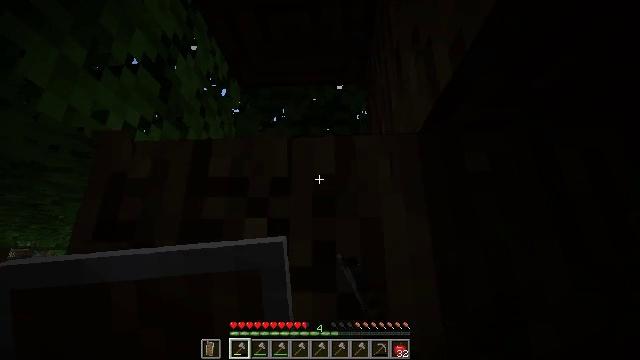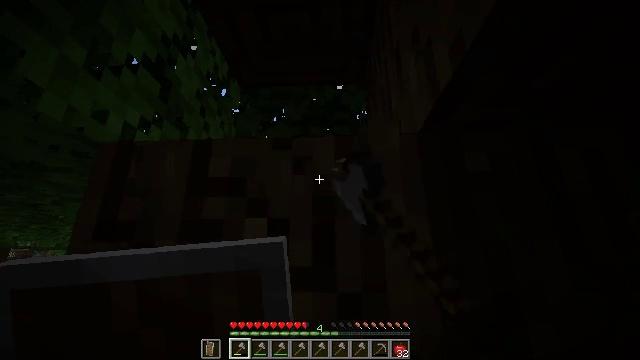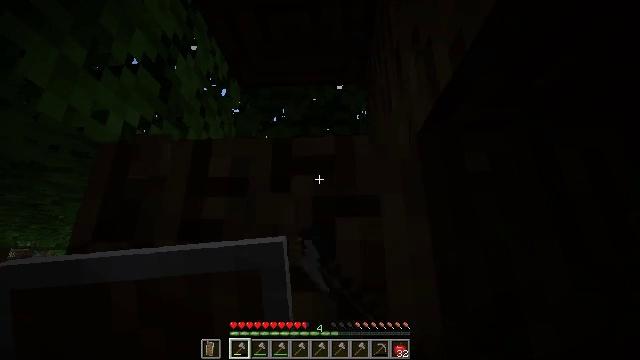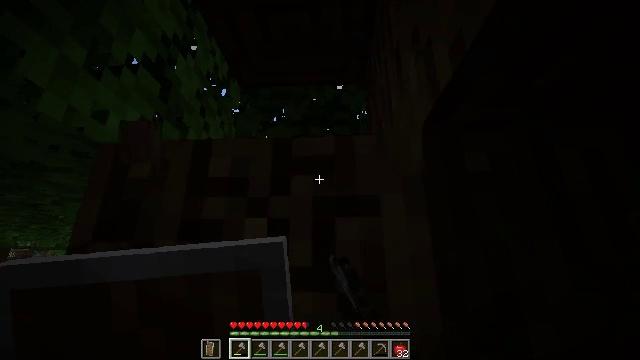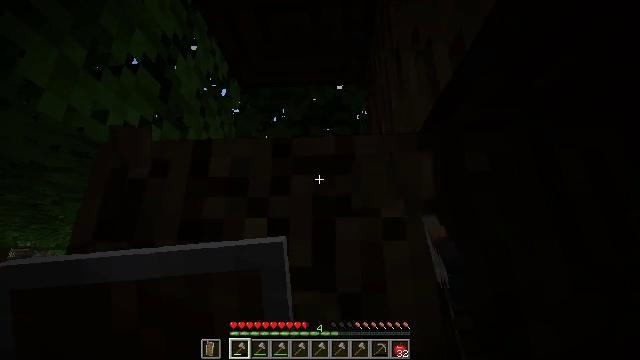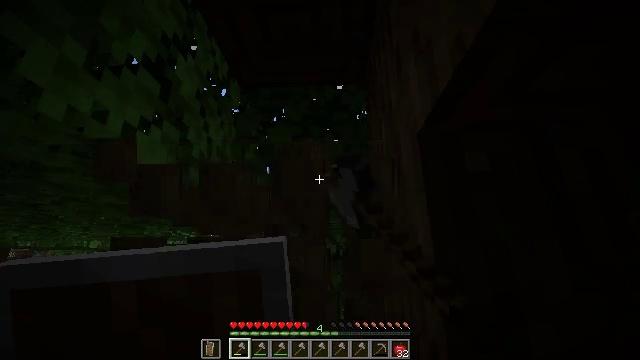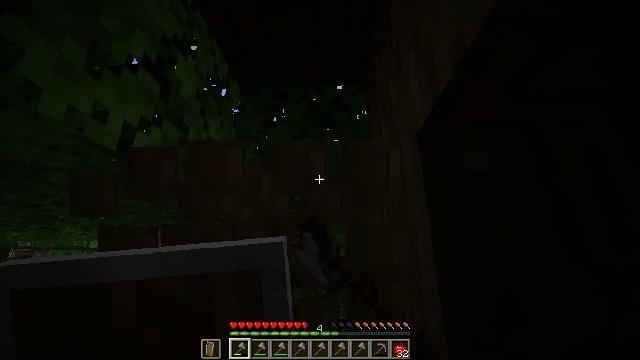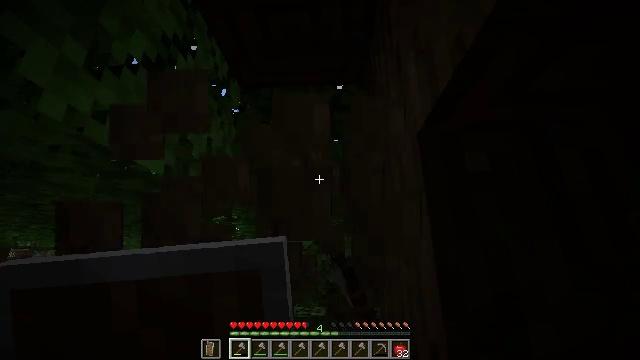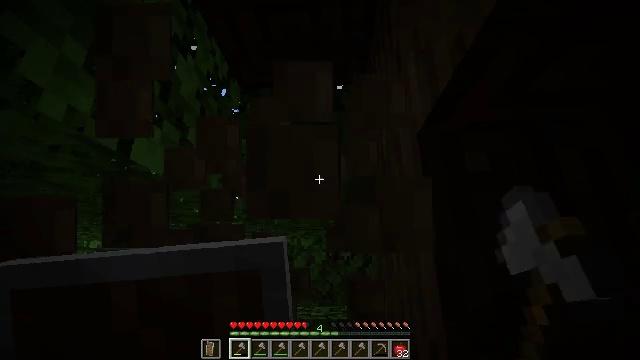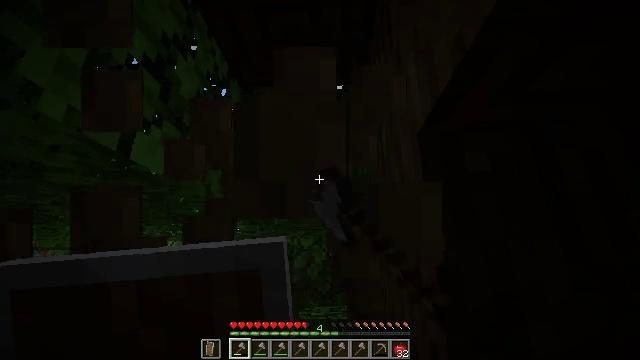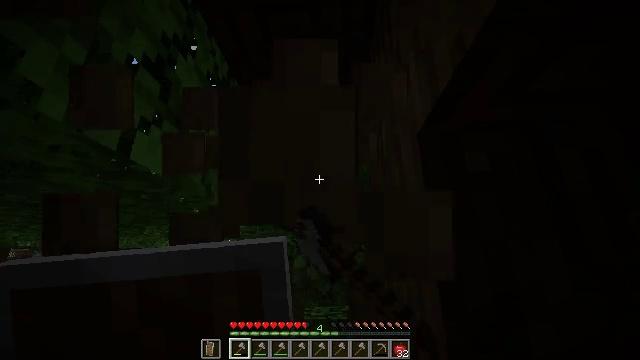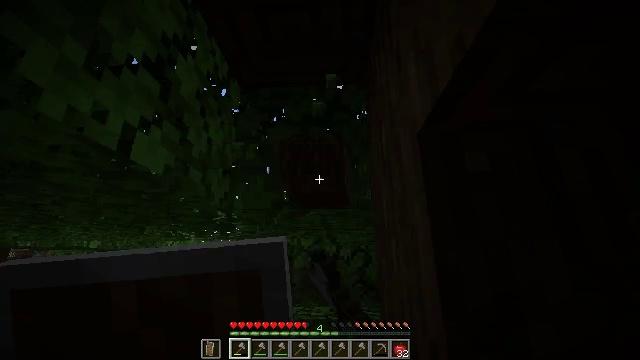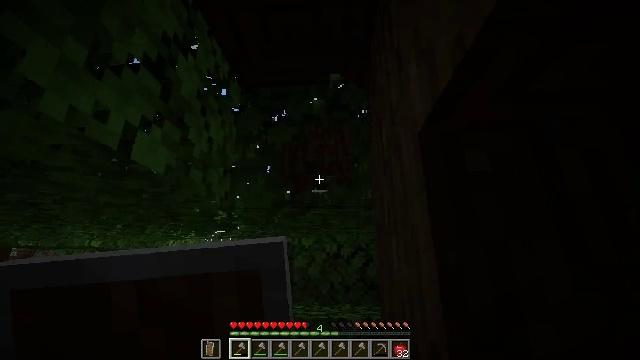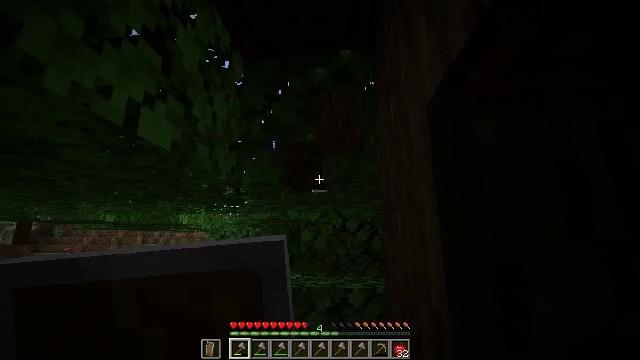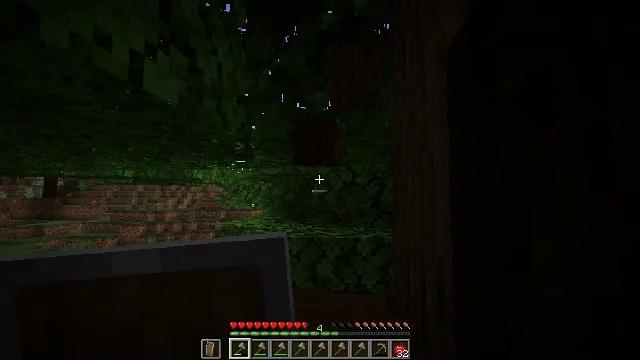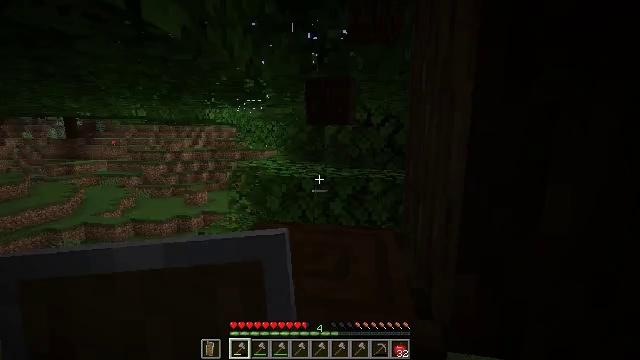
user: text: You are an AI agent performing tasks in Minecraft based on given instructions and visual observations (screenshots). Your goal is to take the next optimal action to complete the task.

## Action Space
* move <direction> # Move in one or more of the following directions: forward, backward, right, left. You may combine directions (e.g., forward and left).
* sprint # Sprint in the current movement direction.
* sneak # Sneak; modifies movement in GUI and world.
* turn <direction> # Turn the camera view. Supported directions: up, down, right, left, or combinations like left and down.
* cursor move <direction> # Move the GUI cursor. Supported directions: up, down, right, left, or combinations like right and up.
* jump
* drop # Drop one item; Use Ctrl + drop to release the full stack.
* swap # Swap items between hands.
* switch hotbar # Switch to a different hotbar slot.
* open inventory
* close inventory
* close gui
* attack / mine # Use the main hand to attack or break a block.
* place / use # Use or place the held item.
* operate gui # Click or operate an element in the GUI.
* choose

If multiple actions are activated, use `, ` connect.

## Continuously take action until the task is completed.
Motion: motion action
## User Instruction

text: Mine the dark oak log from a tree.
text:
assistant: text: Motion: attack / mine
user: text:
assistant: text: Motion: attack / mine
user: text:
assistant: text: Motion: attack / mine
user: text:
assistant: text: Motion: attack / mine
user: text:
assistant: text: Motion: attack / mine
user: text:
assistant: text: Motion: attack / mine
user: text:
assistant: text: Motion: attack / mine
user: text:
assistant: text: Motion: attack / mine
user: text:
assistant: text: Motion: attack / mine
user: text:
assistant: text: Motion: attack / mine
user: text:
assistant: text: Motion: attack / mine
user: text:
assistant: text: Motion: no_op
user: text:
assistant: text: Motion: turn left and down
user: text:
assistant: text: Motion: turn left and down
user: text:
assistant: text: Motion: turn left and down
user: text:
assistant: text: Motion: turn left and down
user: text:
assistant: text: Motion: turn left and down
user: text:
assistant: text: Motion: turn down
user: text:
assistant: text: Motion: turn down
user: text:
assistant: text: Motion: turn down
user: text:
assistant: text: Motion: no_op
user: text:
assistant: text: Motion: no_op
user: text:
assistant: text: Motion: move forward
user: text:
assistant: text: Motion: move forward
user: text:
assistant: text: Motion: move forward, turn right
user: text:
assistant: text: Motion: turn right
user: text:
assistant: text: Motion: turn right
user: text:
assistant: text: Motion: no_op
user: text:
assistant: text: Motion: no_op
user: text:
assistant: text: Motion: no_op